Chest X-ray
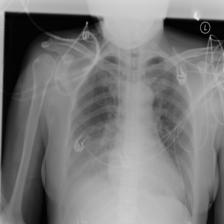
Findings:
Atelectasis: negative
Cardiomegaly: negative
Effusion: negative
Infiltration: negative
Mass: negative
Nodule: negative
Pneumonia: negative
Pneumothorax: negative
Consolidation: negative
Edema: negative
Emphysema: negative
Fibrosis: negative
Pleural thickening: negative
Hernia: negative